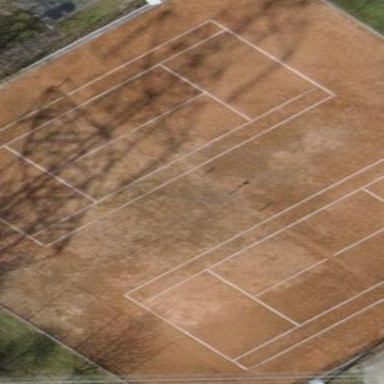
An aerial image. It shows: Tennis court on the leisure land pitch.